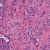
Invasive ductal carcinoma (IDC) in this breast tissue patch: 0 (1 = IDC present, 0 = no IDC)